Interaction volume radius: 10 \u00c5
Interaction volume height: 30 \u00c5
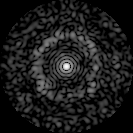
Disorder parameter: 0.7908